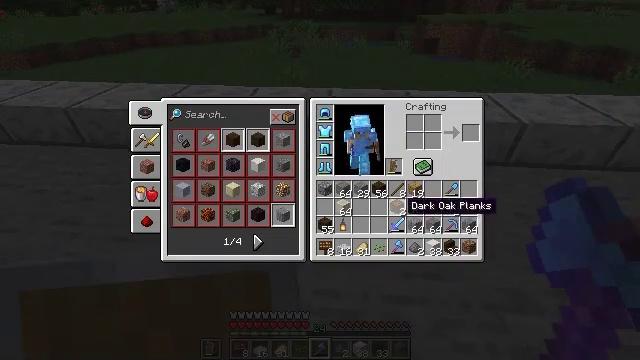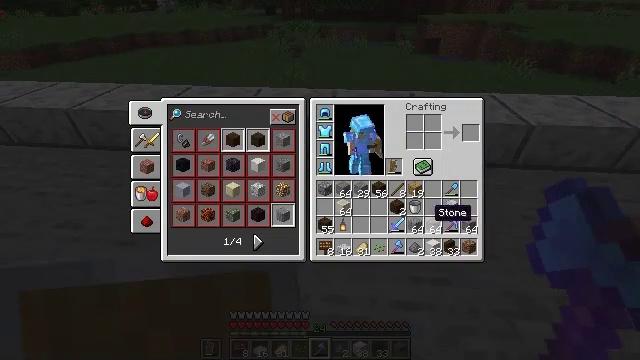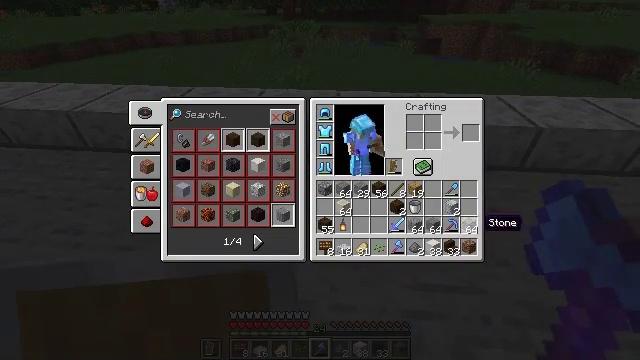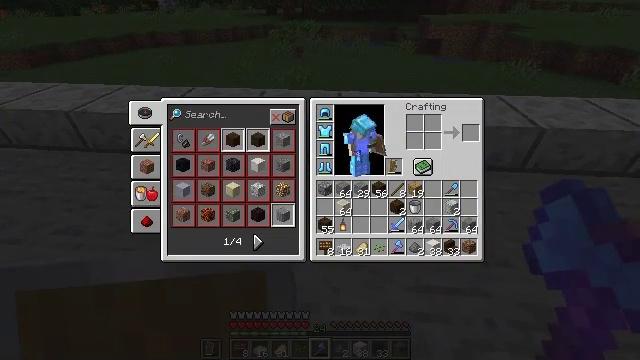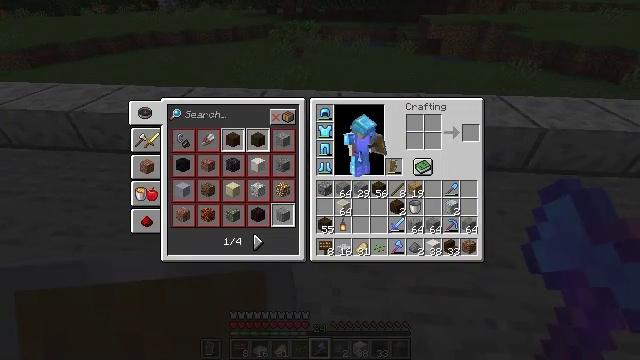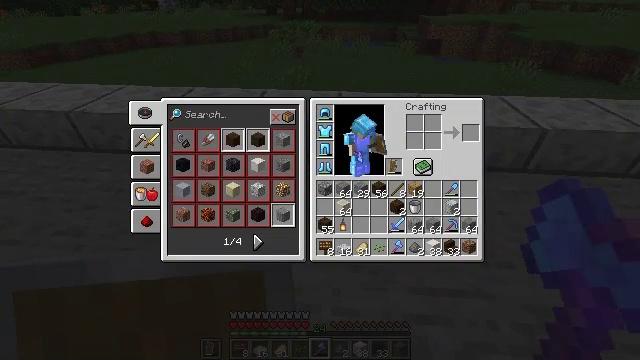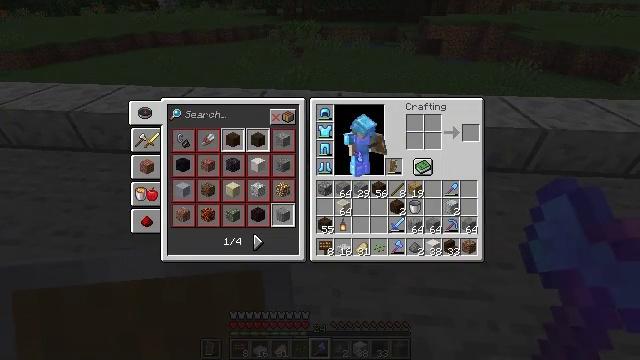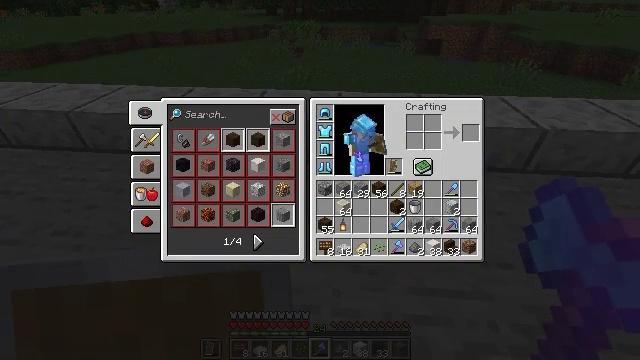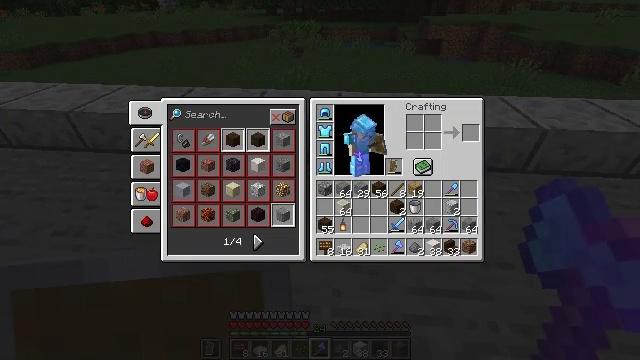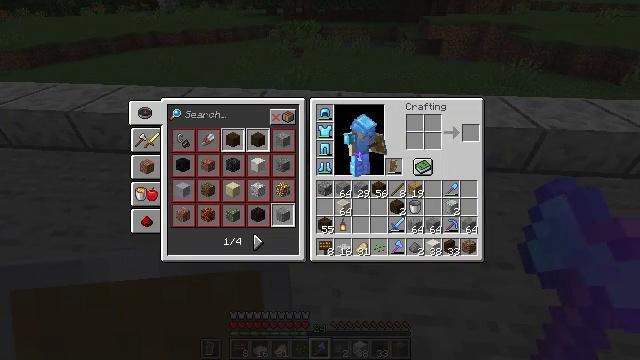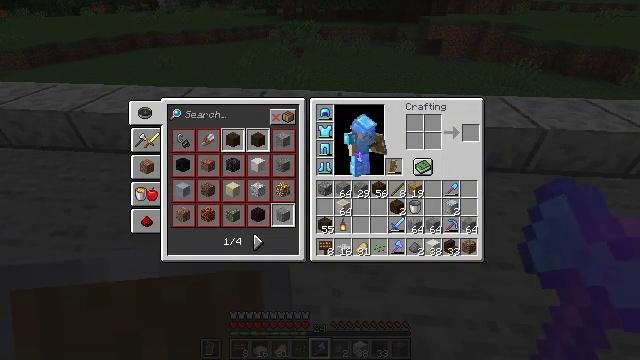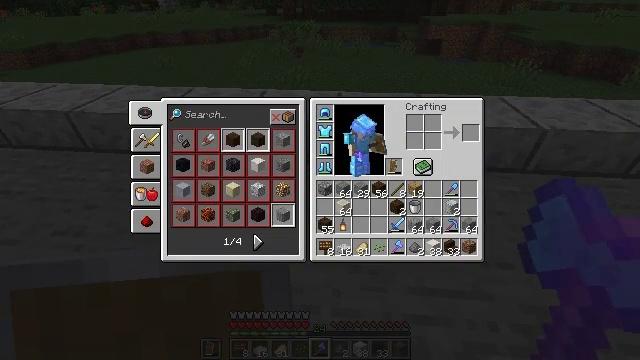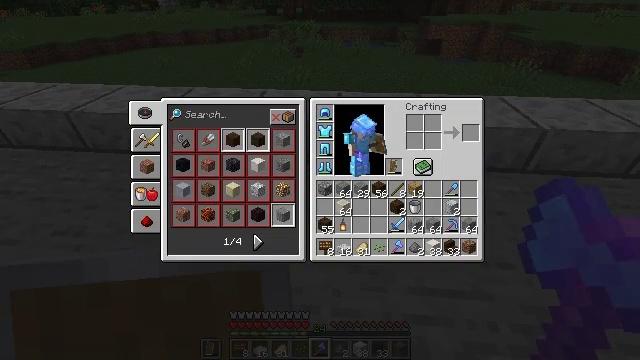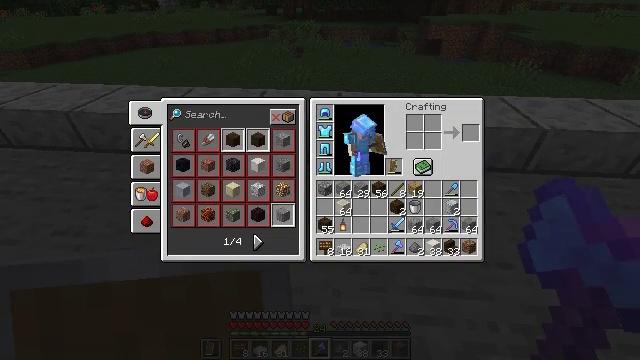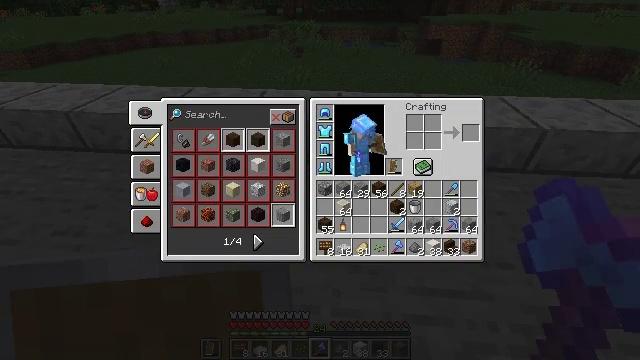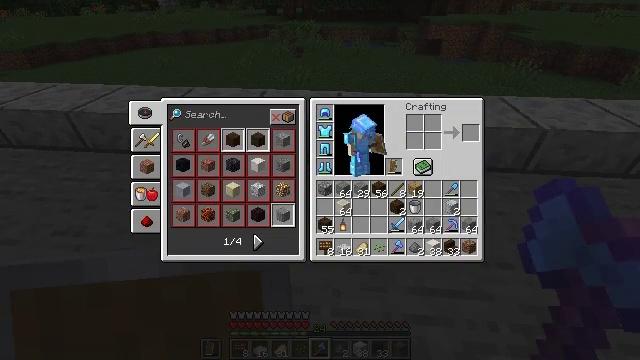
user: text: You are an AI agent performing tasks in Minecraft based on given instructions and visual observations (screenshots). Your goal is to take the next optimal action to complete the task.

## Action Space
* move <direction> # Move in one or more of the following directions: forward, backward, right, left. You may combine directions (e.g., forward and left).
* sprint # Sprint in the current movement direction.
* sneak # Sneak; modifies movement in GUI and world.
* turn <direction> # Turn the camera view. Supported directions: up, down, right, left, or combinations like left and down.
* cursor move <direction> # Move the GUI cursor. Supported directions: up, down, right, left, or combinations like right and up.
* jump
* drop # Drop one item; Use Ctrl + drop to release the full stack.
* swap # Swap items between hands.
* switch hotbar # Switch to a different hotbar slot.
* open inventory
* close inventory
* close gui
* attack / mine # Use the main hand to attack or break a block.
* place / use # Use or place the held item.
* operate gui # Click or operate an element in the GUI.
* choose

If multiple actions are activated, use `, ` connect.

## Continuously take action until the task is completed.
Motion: motion action
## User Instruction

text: Break the polished diorite slab for reuse.
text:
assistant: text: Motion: sneak, cursor move right and down
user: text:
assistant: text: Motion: sneak, cursor move right and down
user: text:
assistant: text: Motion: sneak, cursor move right and down
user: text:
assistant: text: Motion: sneak, cursor move right
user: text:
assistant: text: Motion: sneak
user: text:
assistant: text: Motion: sneak, cursor move left
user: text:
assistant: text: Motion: sneak
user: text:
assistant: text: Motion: sneak
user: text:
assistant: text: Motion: sneak
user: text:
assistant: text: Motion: sneak
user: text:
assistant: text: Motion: sneak
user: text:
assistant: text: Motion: sneak, cursor move left
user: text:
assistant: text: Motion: sneak, cursor move left
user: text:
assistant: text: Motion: sneak
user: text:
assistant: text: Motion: sneak
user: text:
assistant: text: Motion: sneak, cursor move left
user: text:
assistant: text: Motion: sneak, cursor move left
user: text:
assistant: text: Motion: sneak, cursor move left
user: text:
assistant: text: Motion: sneak
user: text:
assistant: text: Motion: sneak, cursor move right
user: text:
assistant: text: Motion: sneak, cursor move right
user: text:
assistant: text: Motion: sneak
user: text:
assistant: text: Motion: sneak
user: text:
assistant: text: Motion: sneak
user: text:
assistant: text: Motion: sneak
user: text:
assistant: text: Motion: sneak, switch to hotbar 2
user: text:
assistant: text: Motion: sneak, switch to hotbar 2
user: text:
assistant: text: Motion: sneak, switch to hotbar 2
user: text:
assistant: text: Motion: sneak
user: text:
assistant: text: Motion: no_op